Field crop: tomato
Growth stage: 2
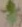
Species: solanum